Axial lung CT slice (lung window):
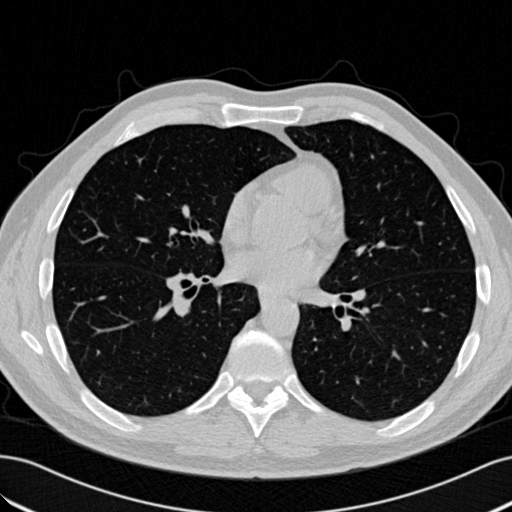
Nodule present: no